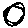
Label: circle